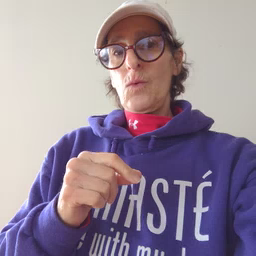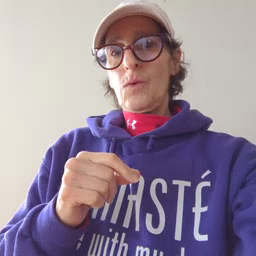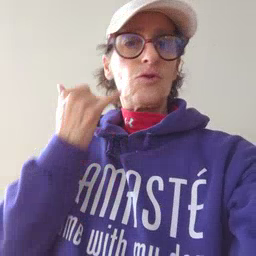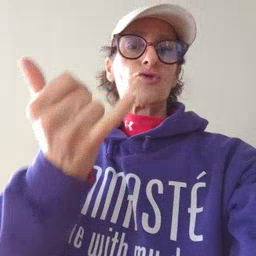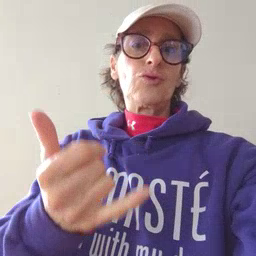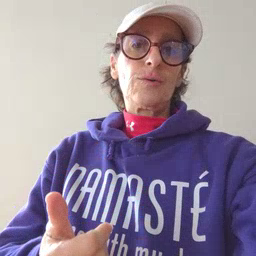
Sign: callonphone